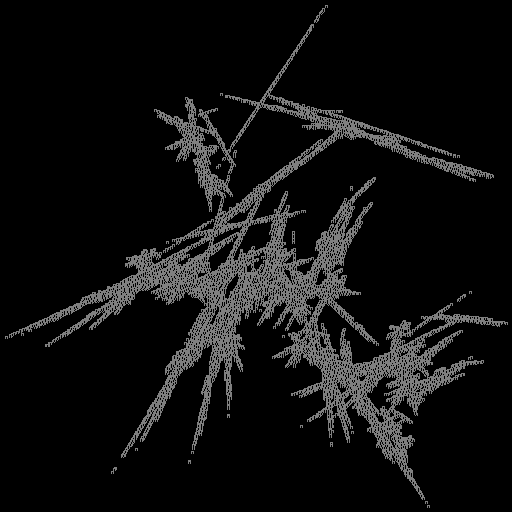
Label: groundpine